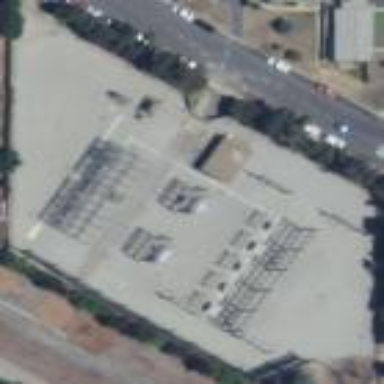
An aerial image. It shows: Outdoor distribution power substation.